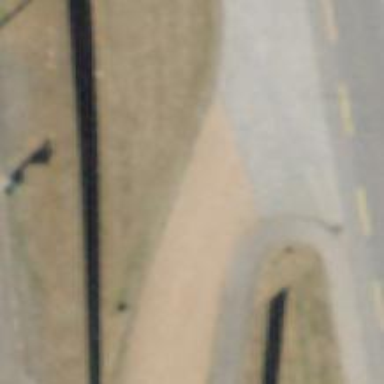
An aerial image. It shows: Service road with cobblestone surface.